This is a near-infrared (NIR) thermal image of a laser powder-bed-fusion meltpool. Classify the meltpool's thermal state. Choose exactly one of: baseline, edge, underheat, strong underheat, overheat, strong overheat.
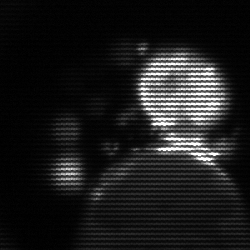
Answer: edge